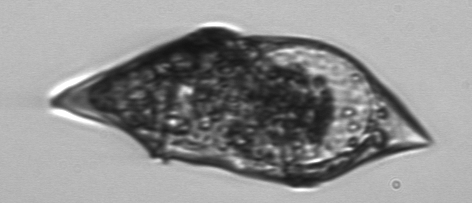
Label: Gyrodinium